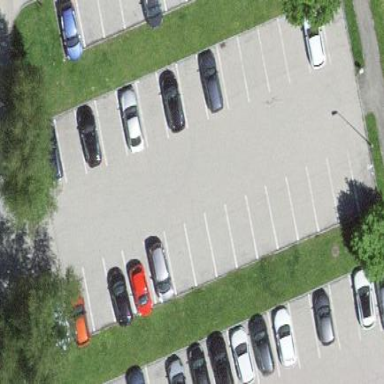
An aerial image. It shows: Parking area.